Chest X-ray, AP view. Patient: 50 years old, sex M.
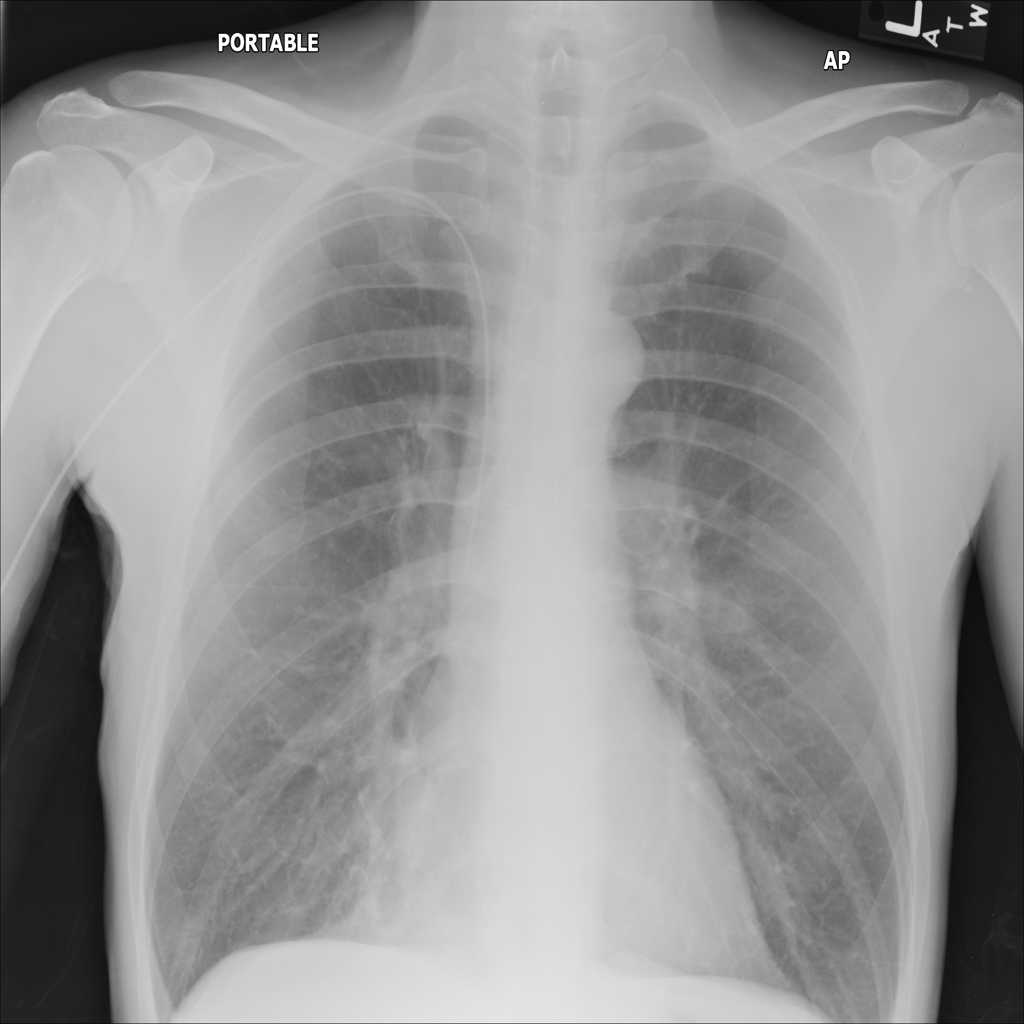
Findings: No Finding